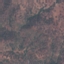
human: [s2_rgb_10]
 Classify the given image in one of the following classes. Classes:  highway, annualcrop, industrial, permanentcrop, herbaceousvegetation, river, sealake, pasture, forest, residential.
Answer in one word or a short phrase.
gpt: HerbaceousVegetation